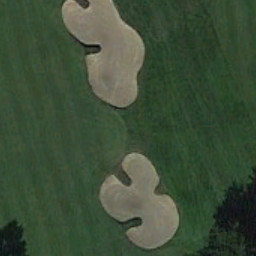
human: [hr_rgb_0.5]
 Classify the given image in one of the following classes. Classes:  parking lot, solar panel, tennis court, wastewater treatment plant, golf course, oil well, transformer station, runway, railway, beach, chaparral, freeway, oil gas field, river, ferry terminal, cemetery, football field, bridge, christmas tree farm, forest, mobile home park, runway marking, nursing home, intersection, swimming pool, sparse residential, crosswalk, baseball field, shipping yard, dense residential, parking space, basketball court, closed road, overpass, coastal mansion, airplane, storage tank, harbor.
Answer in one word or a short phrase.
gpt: golf course